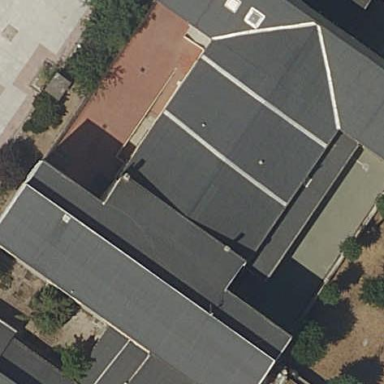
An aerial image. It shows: School.